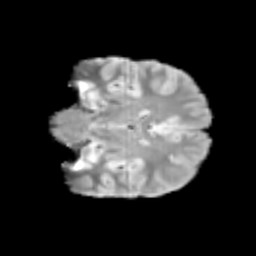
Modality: T2w
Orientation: coronal
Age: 12
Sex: male
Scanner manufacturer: siemens
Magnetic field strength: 3 T
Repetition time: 3.8 s
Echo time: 0.07 s